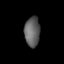
Tissue: lung
Cell type: Endothelial cells
Senescence score: 0.5597
Nuclear area (px): 455
Mean DAPI intensity: 95.587